Question: Let's have a circle with radius r.
I want to find out the area of the hexagon drawn around the circle. Supplemented is a sample image except I need to whole are of hexagon, not just intersection.
Area of hexagon drawn inside circle is:
'(sqrt3*r)^2'
as far as I know.

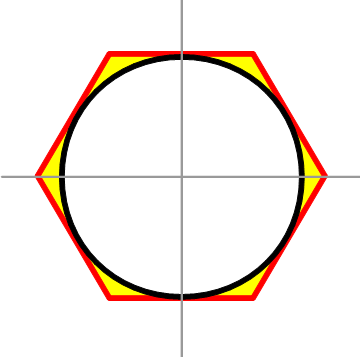
Answer: This hexagon consists of 6 equilateral triangles with height R. Area of such triangle is
'''
s = R * R * Sqrt(3) / 3
'''
Area of hexagon
'''
S = 6 * s = 2 * Sqrt(3) * R^2
'''
(If you need area of colored region, it is 'R^2 * (2 * Sqrt(3) - Pi)')